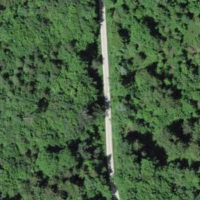
EUNIS habitat code: 41
Species observed at this site:
Corylus avellana